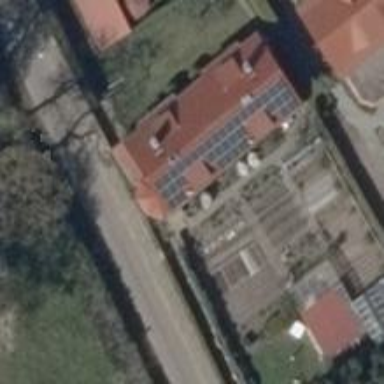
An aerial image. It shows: Solar photovoltaic panel generating electricity through small installation.